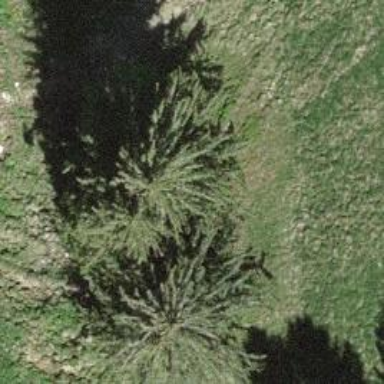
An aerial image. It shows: Evergreen needle-leaved tree.